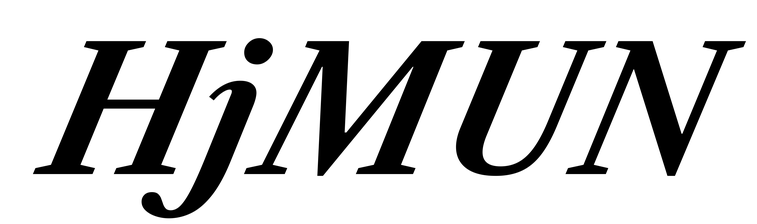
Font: LibreCaslonText-Italic_Bold_Italic